Brain MRI, t1w sequence, axial 2D slice.
Patient: age 41, sex M, weight 95 kg, height 1.95 m
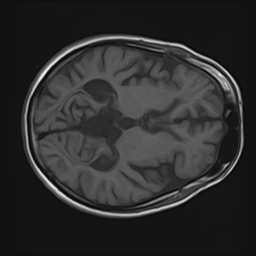